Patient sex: M
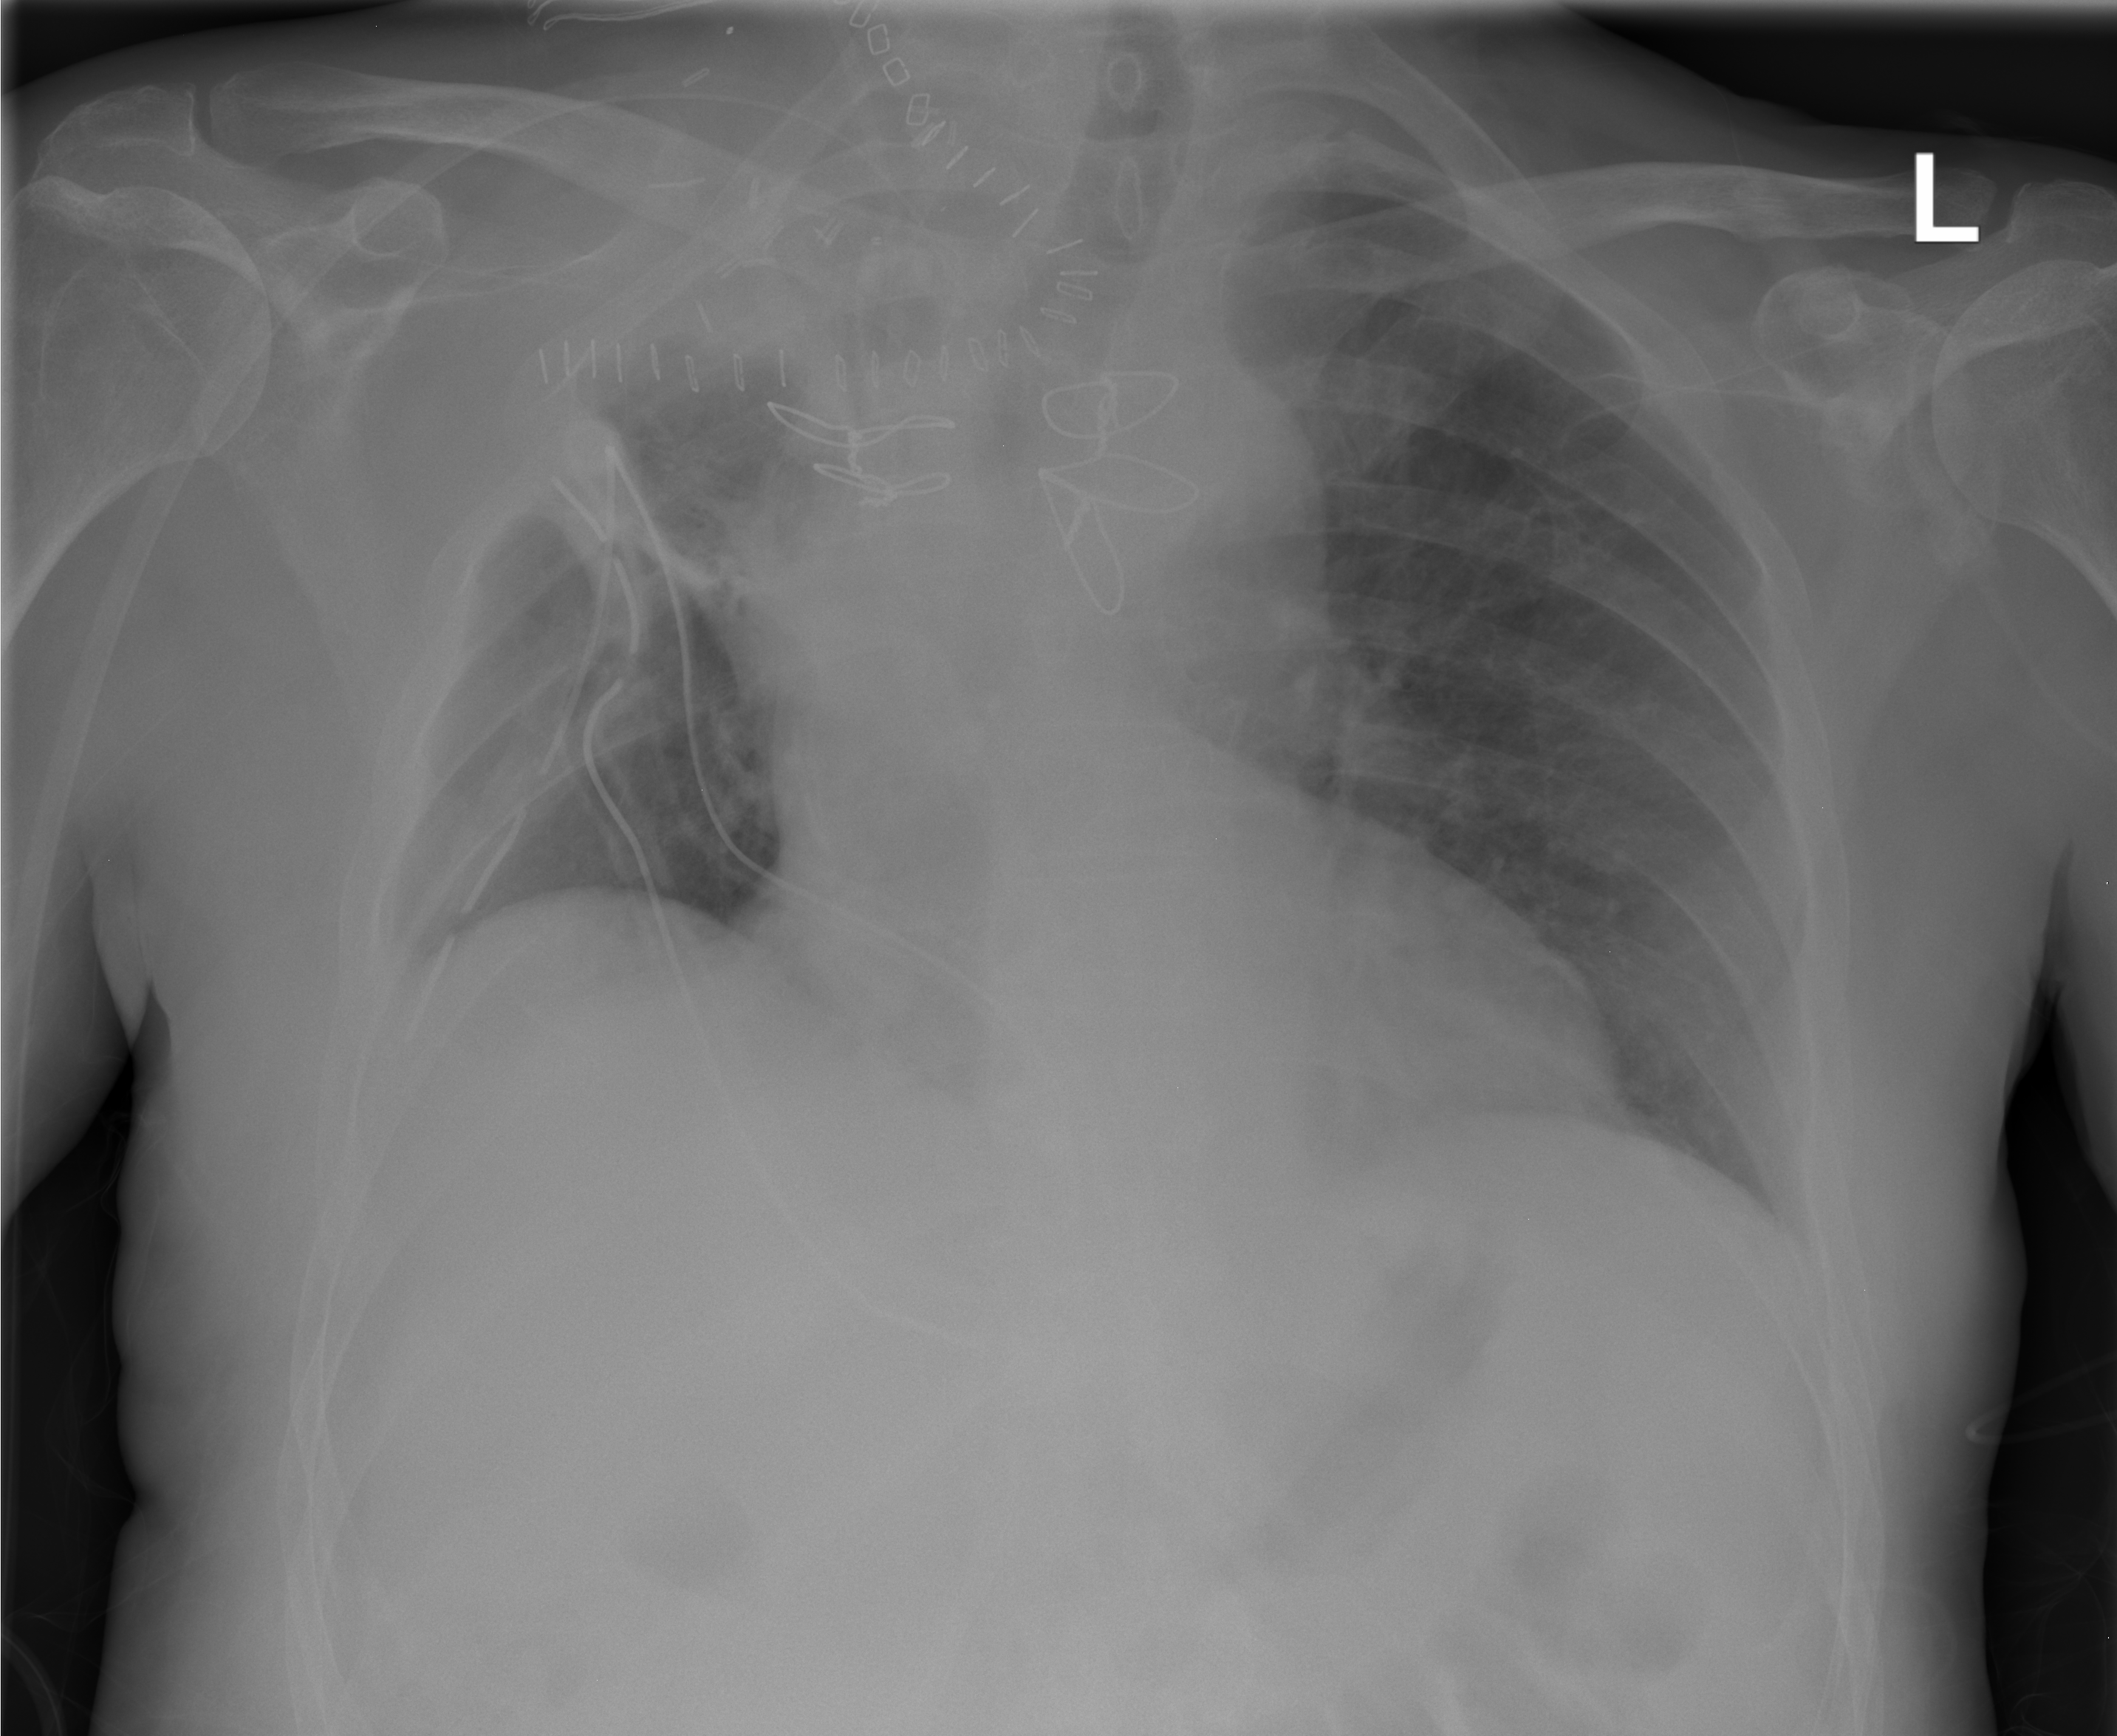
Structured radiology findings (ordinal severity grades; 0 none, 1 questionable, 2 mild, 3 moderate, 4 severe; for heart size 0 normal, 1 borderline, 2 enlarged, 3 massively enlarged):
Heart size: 1
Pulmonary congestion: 0
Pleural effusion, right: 0
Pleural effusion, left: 0
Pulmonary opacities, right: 0
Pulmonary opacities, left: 0
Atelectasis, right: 2
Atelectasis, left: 0